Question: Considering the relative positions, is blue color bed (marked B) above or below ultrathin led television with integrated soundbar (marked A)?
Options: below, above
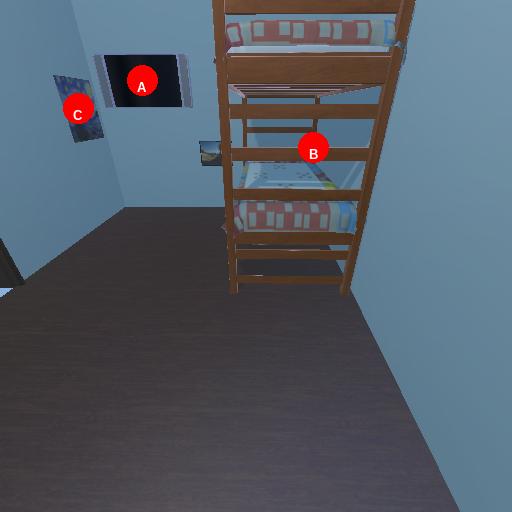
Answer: below